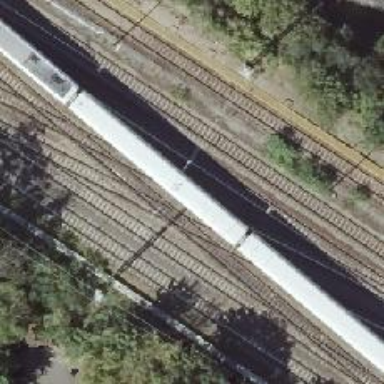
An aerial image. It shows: Railway crossing.